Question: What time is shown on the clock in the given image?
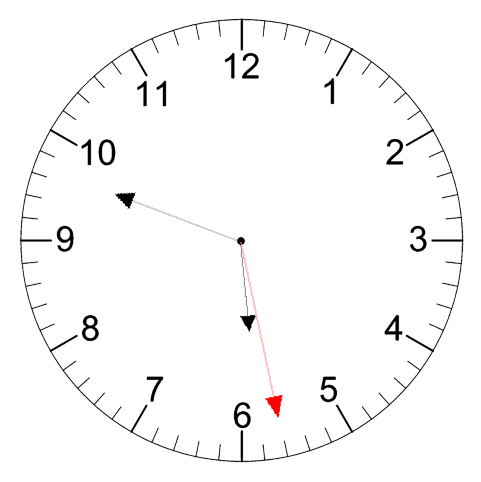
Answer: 05:48:28